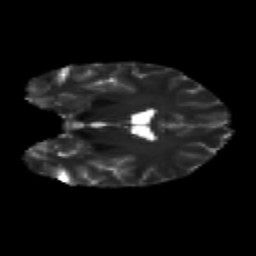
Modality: T2w
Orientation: coronal
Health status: healthy
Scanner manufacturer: philips
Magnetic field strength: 3 T
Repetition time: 9.75 s
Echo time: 0.092 s